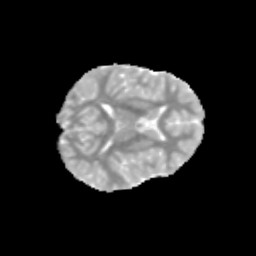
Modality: MD
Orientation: axial
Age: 12
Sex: male
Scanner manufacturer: siemens
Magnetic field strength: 3 T
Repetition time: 3.8 s
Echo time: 0.07 s